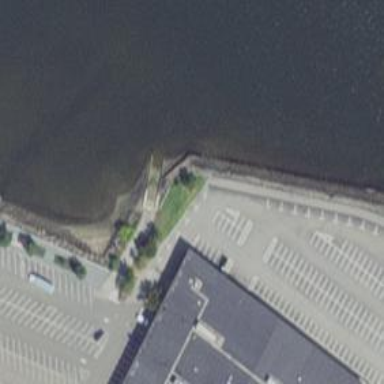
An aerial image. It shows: Slipway on leisure land.